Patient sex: M
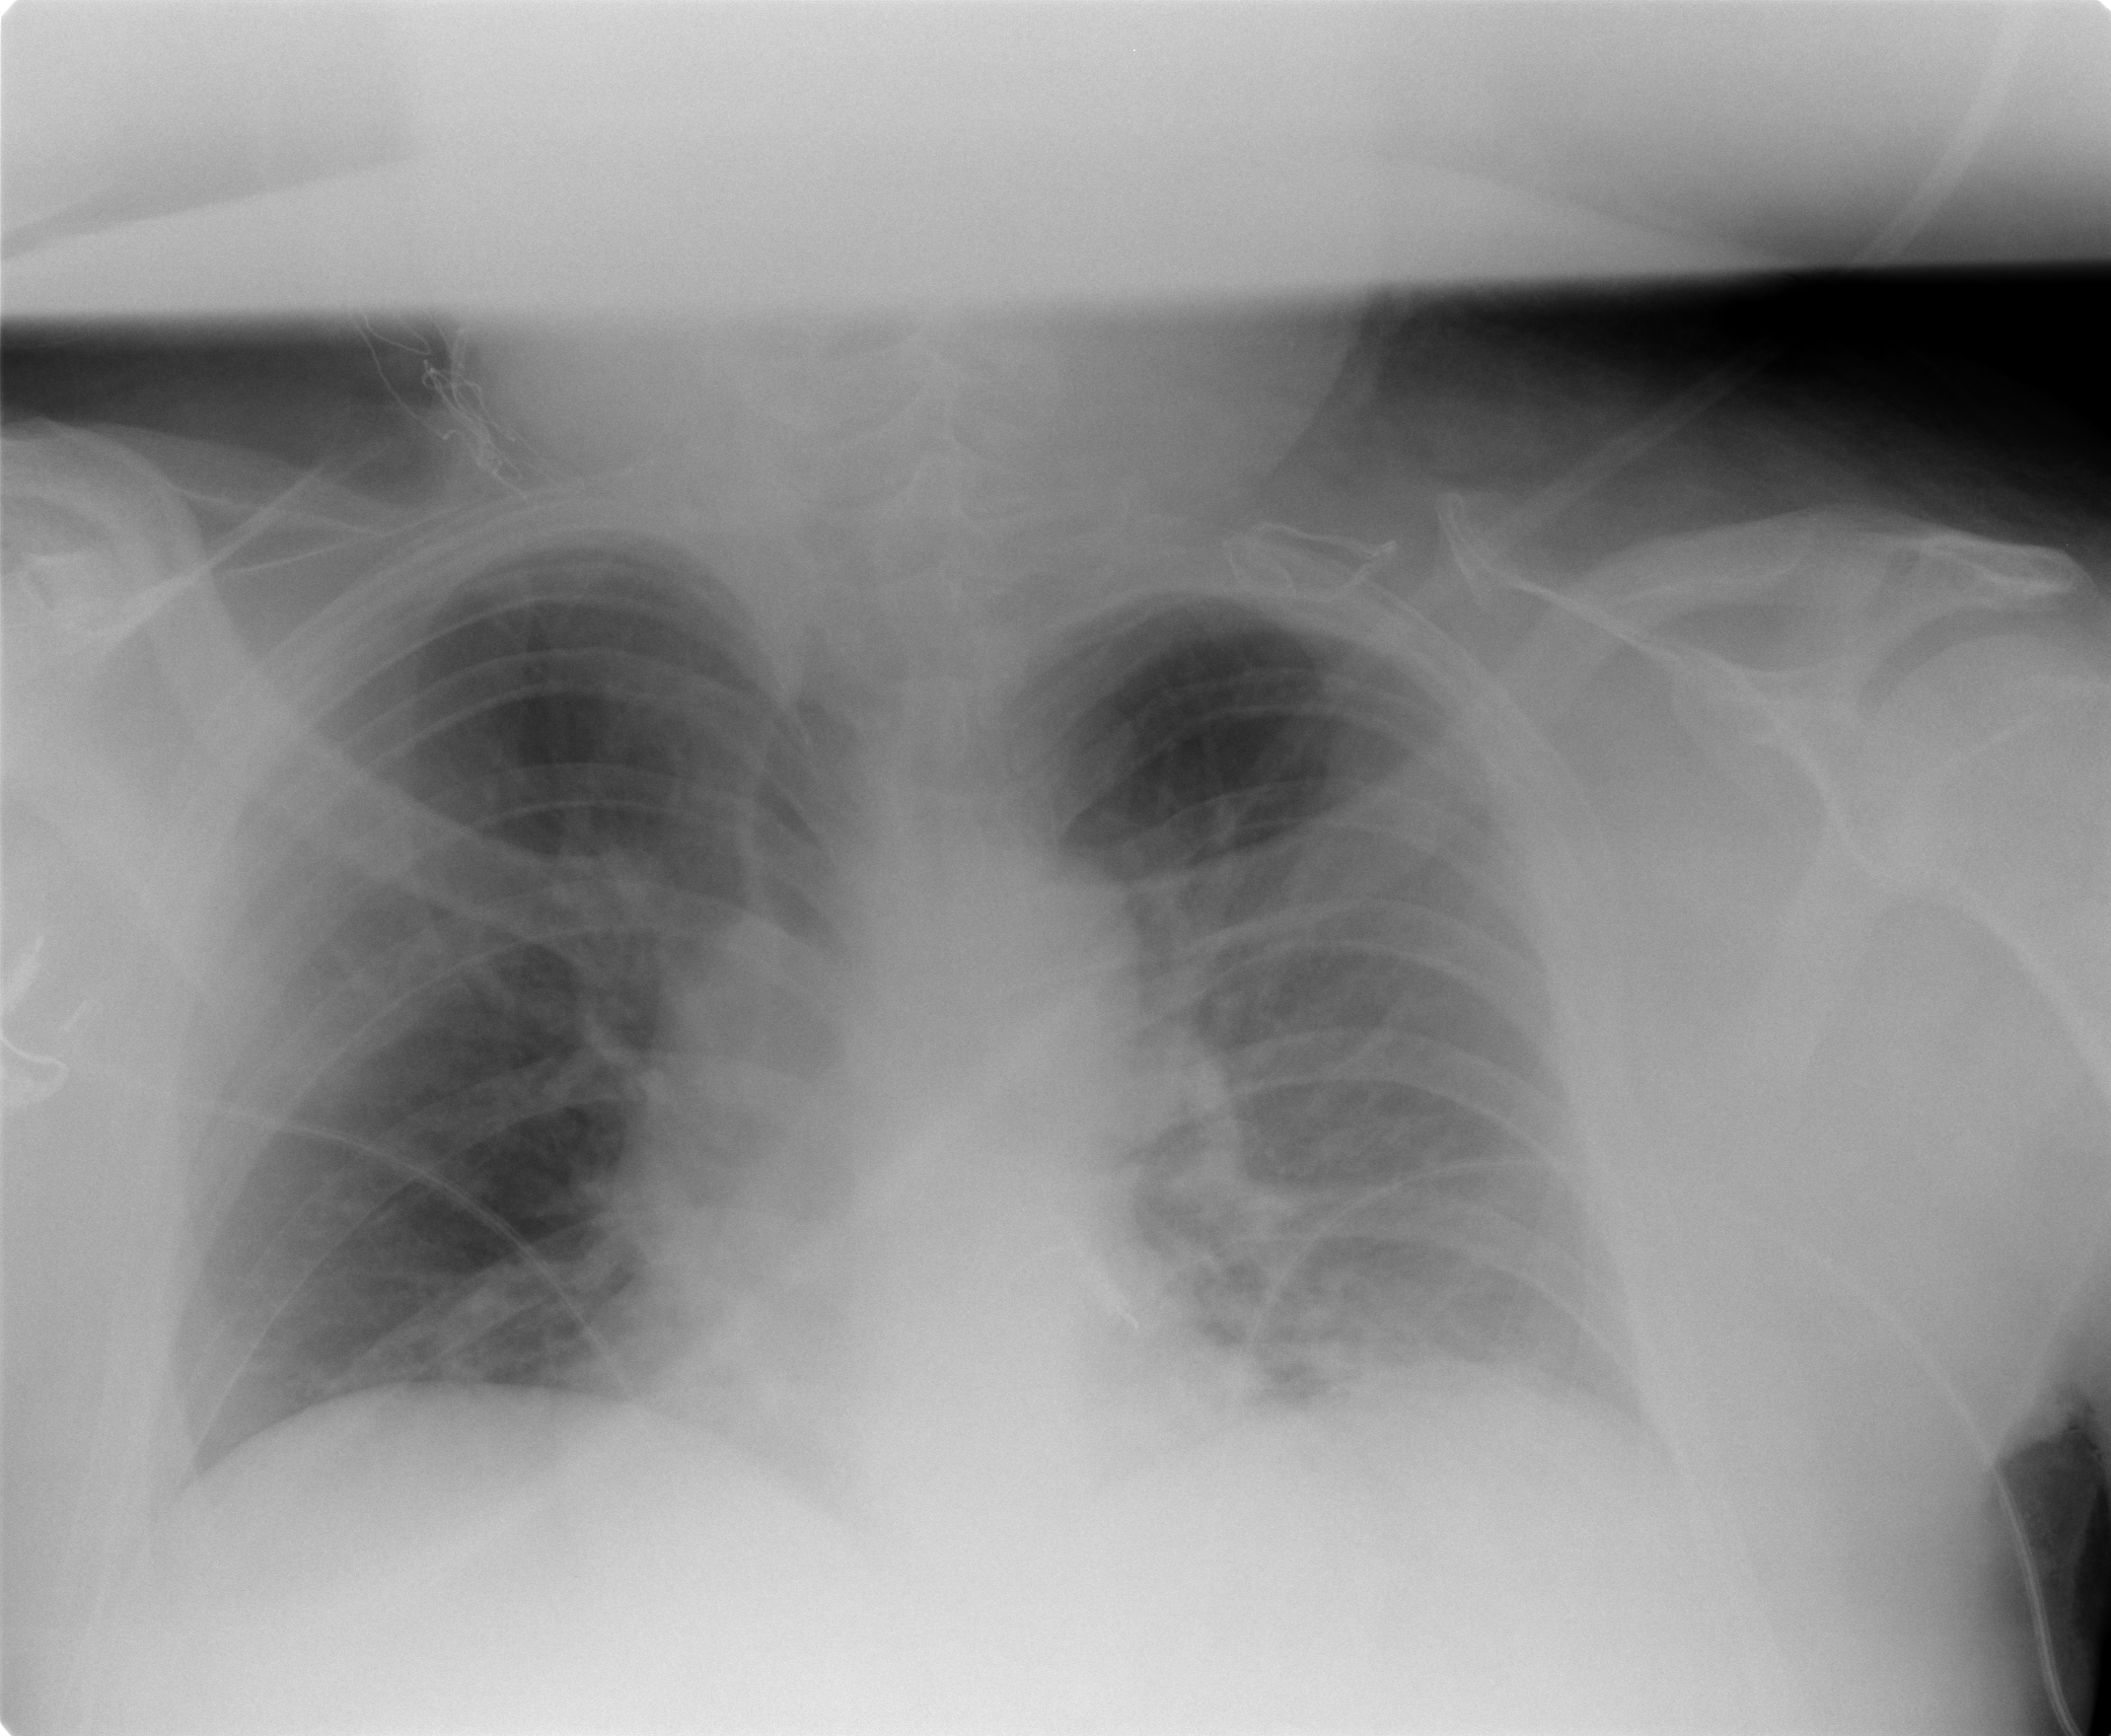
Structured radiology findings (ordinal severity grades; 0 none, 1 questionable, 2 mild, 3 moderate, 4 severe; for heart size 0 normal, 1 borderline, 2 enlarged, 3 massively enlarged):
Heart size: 0
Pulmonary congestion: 0
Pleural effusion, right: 0
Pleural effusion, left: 0
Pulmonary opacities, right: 1
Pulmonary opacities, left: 2
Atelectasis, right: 1
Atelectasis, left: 2